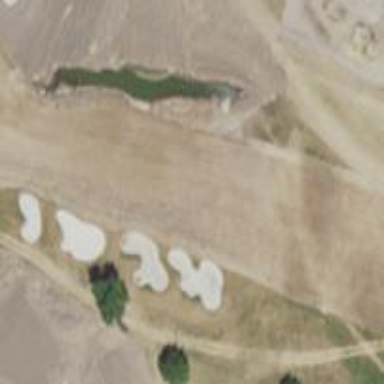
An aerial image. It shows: Golf fairway surrounded by grass.